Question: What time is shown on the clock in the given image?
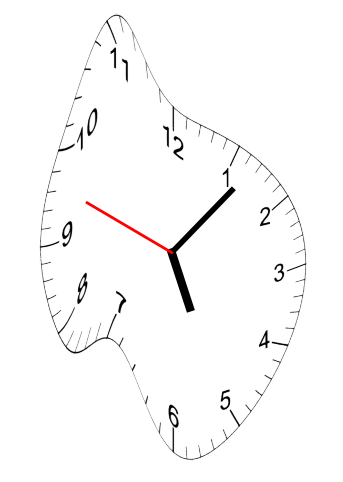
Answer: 05:06:48